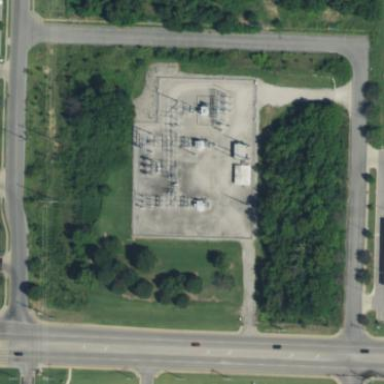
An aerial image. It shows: Distribution level power substation enclosed by chain link fence.